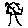
Label: tree